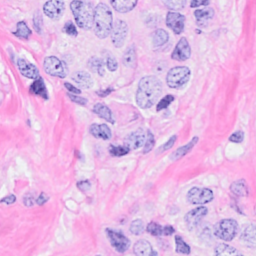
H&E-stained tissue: Breast